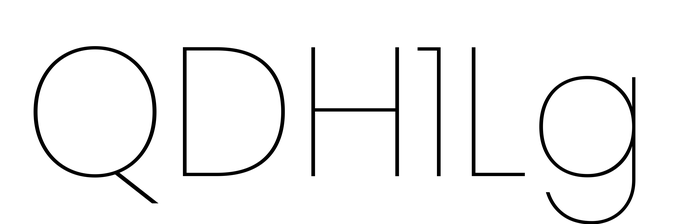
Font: Poppins-Thin